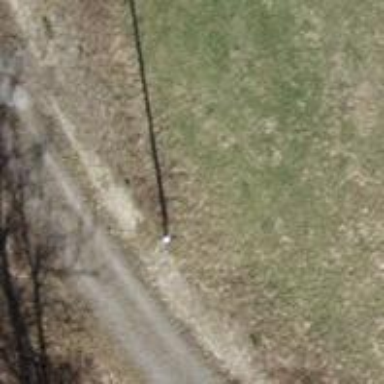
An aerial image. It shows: Power pole.